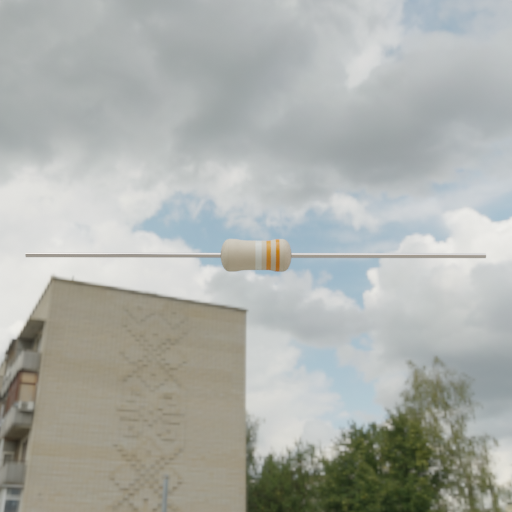
Resistor colour bands (in order): white, orange, orange